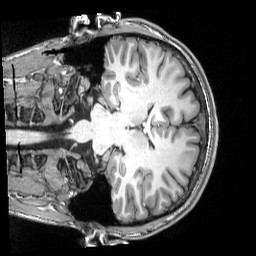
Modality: T1w
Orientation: coronal
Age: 19
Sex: male
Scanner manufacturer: siemens
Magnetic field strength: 3 T
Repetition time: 2.5 s
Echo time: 0.00343 s